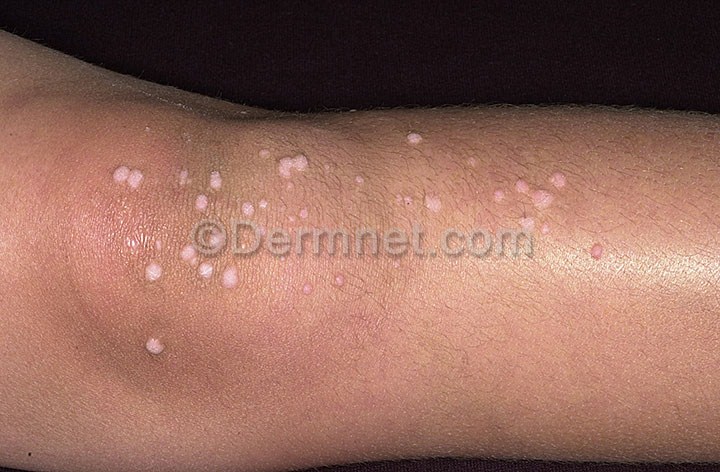
Disease: Warts Molluscum and other Viral Infections